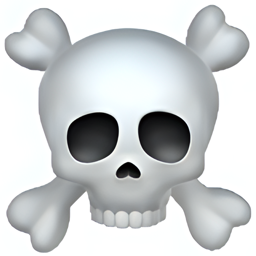
Name: skull and crossbones
Emoji: ☠
Group: Smileys & Emotion
Sub-group: face-negative